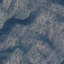
Label: HerbaceousVegetation